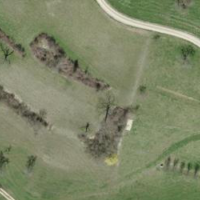
EUNIS habitat code: 52
Species observed at this site:
Chorthippus biguttulus